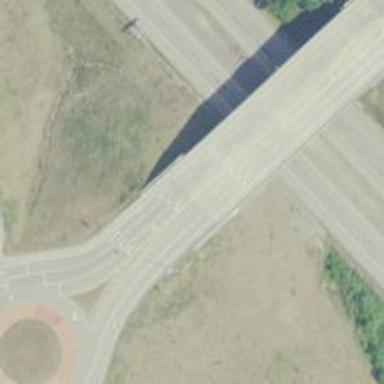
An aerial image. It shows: Tertiary road on asphalt surface on bridge.